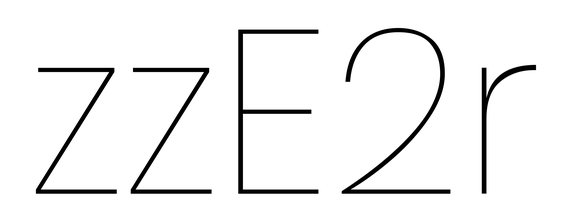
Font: Poppins-Thin